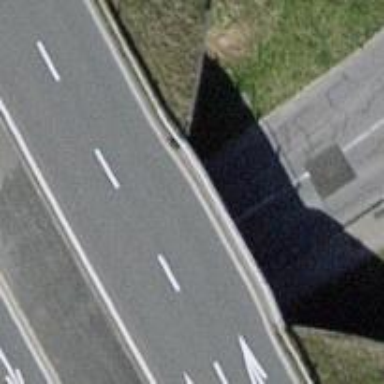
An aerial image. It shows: Unclassified road with tunnel.